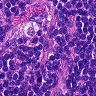
Metastatic tissue present: no